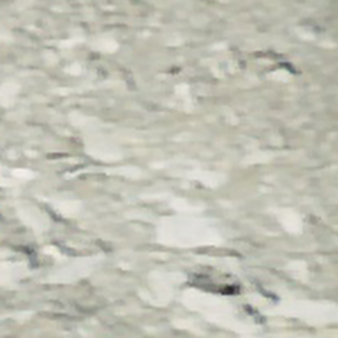
Label: other